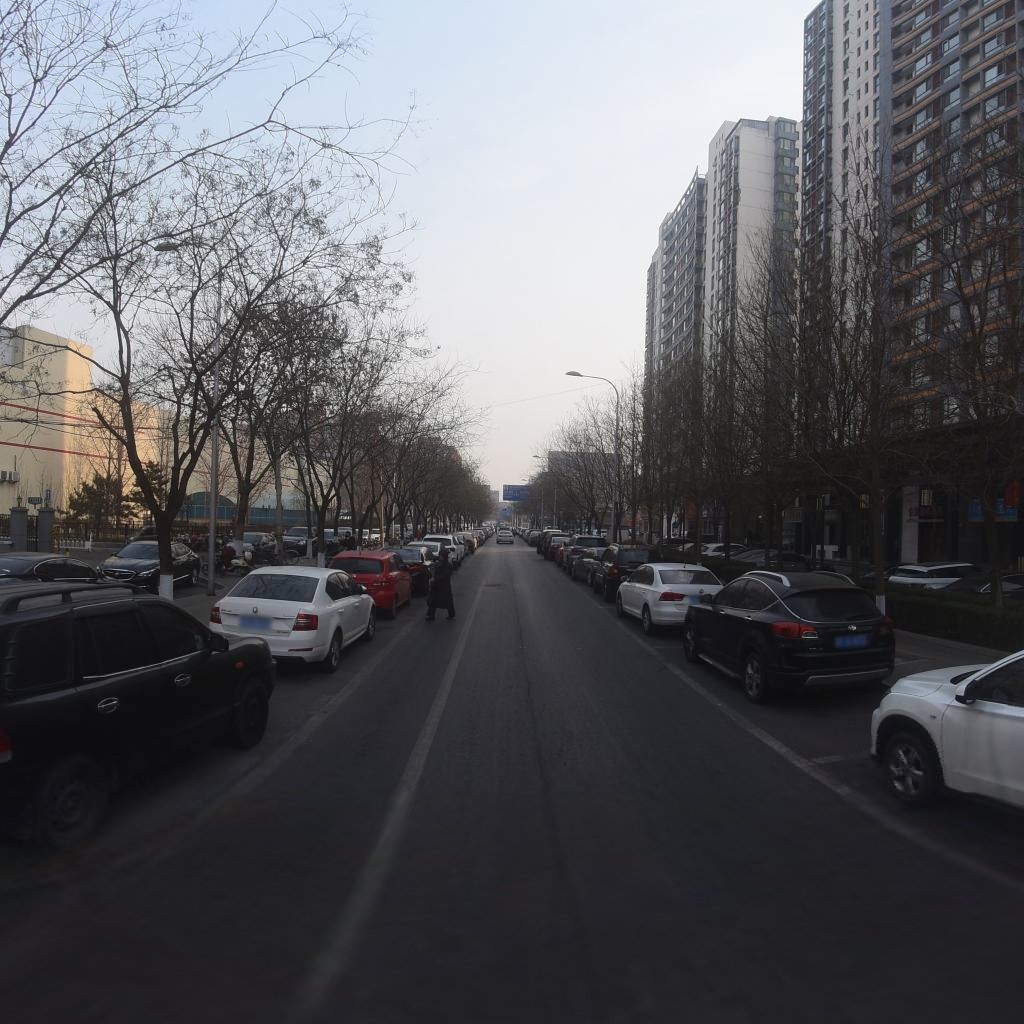
Region: Xicheng
Road damage annotations: longitudinal crack